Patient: sex M, age 57
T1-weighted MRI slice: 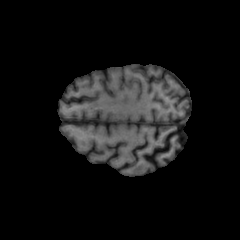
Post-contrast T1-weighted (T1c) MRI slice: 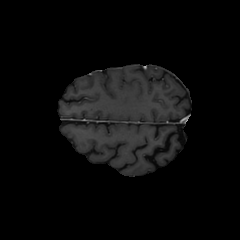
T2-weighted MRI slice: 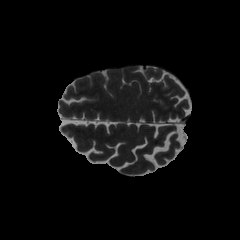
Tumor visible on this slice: no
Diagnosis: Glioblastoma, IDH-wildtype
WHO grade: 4